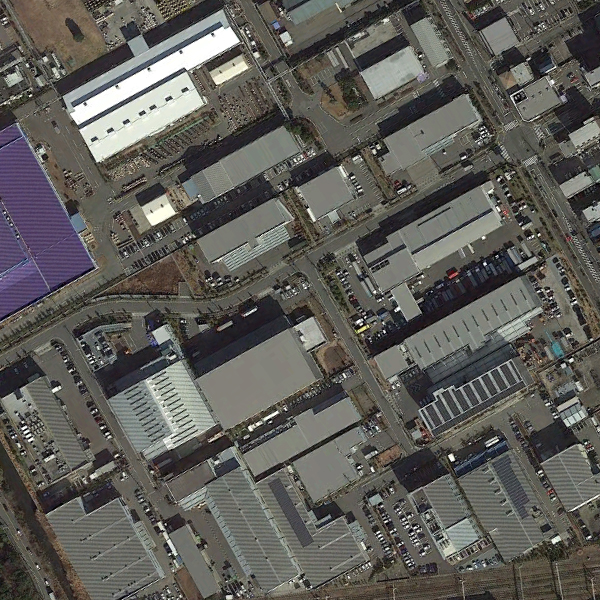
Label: Industrial